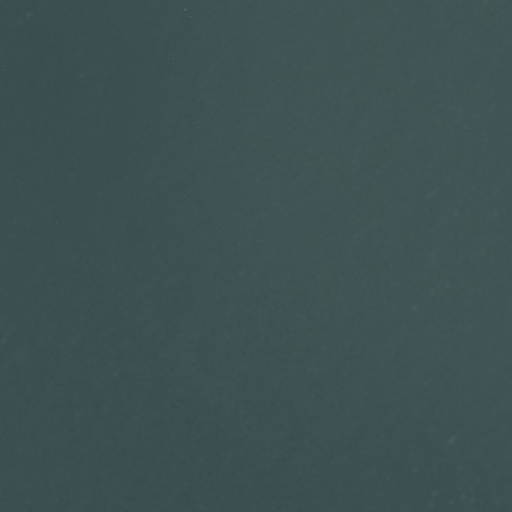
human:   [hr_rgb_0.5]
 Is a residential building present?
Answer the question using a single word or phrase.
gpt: no

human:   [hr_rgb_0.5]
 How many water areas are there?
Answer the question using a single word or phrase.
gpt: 1

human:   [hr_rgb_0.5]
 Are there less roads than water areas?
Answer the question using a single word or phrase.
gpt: no

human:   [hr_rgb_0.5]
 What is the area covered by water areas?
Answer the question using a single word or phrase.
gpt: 10618m2

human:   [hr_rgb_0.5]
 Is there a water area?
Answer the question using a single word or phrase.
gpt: yes

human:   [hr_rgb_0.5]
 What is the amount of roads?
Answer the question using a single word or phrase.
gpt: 4

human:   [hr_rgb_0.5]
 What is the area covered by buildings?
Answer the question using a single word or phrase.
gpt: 0m2

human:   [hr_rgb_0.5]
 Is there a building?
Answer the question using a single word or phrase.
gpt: no

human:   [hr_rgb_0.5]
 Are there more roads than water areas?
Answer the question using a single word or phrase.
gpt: yes

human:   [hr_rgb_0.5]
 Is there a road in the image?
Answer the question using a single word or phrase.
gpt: yes

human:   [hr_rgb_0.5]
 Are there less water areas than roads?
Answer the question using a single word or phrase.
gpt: yes

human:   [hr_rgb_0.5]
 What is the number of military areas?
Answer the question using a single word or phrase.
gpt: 0

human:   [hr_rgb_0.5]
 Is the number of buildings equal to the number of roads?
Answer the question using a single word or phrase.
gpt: no

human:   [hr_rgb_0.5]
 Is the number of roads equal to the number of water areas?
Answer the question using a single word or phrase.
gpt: no

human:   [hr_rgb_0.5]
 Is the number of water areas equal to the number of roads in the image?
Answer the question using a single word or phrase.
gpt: no

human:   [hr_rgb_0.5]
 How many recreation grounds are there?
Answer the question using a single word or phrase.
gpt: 0

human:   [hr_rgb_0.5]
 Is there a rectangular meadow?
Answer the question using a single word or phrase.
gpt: no

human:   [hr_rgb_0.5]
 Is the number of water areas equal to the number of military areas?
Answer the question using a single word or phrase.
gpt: no

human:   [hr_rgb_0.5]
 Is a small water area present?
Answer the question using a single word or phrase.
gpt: no

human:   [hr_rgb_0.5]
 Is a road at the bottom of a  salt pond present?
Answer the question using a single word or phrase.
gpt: no

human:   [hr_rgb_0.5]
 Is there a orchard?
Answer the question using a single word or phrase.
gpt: no

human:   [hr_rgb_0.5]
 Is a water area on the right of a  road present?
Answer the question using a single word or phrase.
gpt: no

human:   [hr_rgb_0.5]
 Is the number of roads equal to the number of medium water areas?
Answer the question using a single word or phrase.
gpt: no

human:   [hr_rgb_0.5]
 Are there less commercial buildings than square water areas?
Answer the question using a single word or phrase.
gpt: no

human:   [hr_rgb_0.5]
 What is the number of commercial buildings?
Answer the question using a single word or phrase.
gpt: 0

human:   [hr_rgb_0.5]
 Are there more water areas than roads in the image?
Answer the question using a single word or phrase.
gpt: no

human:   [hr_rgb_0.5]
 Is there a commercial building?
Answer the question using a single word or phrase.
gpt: no

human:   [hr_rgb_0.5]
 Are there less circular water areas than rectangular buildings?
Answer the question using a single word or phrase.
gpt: no

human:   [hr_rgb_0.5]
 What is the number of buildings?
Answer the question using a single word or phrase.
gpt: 0

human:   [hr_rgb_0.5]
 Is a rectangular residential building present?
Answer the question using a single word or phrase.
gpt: no

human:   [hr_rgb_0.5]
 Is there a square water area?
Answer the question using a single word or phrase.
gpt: no

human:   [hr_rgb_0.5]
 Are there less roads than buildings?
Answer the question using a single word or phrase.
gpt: no

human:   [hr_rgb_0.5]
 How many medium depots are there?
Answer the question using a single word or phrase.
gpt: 0

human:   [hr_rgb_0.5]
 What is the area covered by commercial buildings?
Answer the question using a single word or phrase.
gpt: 0m2

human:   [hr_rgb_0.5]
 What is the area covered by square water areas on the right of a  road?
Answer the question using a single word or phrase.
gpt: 0m2

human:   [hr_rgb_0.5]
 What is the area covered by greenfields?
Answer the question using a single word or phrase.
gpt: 0m2

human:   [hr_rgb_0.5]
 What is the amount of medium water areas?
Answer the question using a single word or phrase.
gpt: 0

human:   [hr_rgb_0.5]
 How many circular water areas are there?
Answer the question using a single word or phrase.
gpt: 0

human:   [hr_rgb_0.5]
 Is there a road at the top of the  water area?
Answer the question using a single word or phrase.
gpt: yes

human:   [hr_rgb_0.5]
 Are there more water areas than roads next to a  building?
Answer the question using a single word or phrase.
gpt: yes

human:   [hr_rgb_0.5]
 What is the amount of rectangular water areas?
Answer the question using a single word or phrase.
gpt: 1

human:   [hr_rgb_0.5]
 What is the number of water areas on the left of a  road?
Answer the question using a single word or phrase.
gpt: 0

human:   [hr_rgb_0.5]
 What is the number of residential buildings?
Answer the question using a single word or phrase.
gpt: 0

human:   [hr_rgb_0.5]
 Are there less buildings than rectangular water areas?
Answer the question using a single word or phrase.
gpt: yes

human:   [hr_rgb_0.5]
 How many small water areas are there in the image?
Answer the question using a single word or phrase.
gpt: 0

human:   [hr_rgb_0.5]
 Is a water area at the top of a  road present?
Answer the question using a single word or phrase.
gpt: no

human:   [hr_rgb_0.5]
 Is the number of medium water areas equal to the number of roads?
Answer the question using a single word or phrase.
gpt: no

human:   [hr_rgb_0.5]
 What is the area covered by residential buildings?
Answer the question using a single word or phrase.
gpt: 0m2

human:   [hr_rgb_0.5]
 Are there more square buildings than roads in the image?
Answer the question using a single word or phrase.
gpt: no

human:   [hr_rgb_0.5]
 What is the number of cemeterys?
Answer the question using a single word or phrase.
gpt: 0

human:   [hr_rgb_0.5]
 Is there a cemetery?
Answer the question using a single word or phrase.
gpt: no

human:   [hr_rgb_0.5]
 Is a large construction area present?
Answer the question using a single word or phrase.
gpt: no

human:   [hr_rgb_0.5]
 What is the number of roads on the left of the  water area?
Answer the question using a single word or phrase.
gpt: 0

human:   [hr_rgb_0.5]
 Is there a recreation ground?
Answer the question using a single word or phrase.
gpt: no

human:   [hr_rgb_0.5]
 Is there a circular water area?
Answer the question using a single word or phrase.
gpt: no

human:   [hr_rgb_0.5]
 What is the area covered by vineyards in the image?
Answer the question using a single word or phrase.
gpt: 0m2

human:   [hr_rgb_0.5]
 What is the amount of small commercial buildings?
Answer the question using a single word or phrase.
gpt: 0

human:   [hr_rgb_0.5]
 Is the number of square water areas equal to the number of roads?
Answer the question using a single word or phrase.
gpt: no

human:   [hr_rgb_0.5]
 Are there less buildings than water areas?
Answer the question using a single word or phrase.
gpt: yes

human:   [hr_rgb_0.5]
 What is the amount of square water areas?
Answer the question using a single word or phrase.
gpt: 0

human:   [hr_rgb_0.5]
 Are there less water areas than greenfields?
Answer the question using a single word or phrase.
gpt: no

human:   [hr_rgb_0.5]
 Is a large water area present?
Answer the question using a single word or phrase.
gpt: yes

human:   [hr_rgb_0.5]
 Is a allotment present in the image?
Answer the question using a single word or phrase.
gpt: no

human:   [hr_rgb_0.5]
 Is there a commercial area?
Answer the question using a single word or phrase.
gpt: no